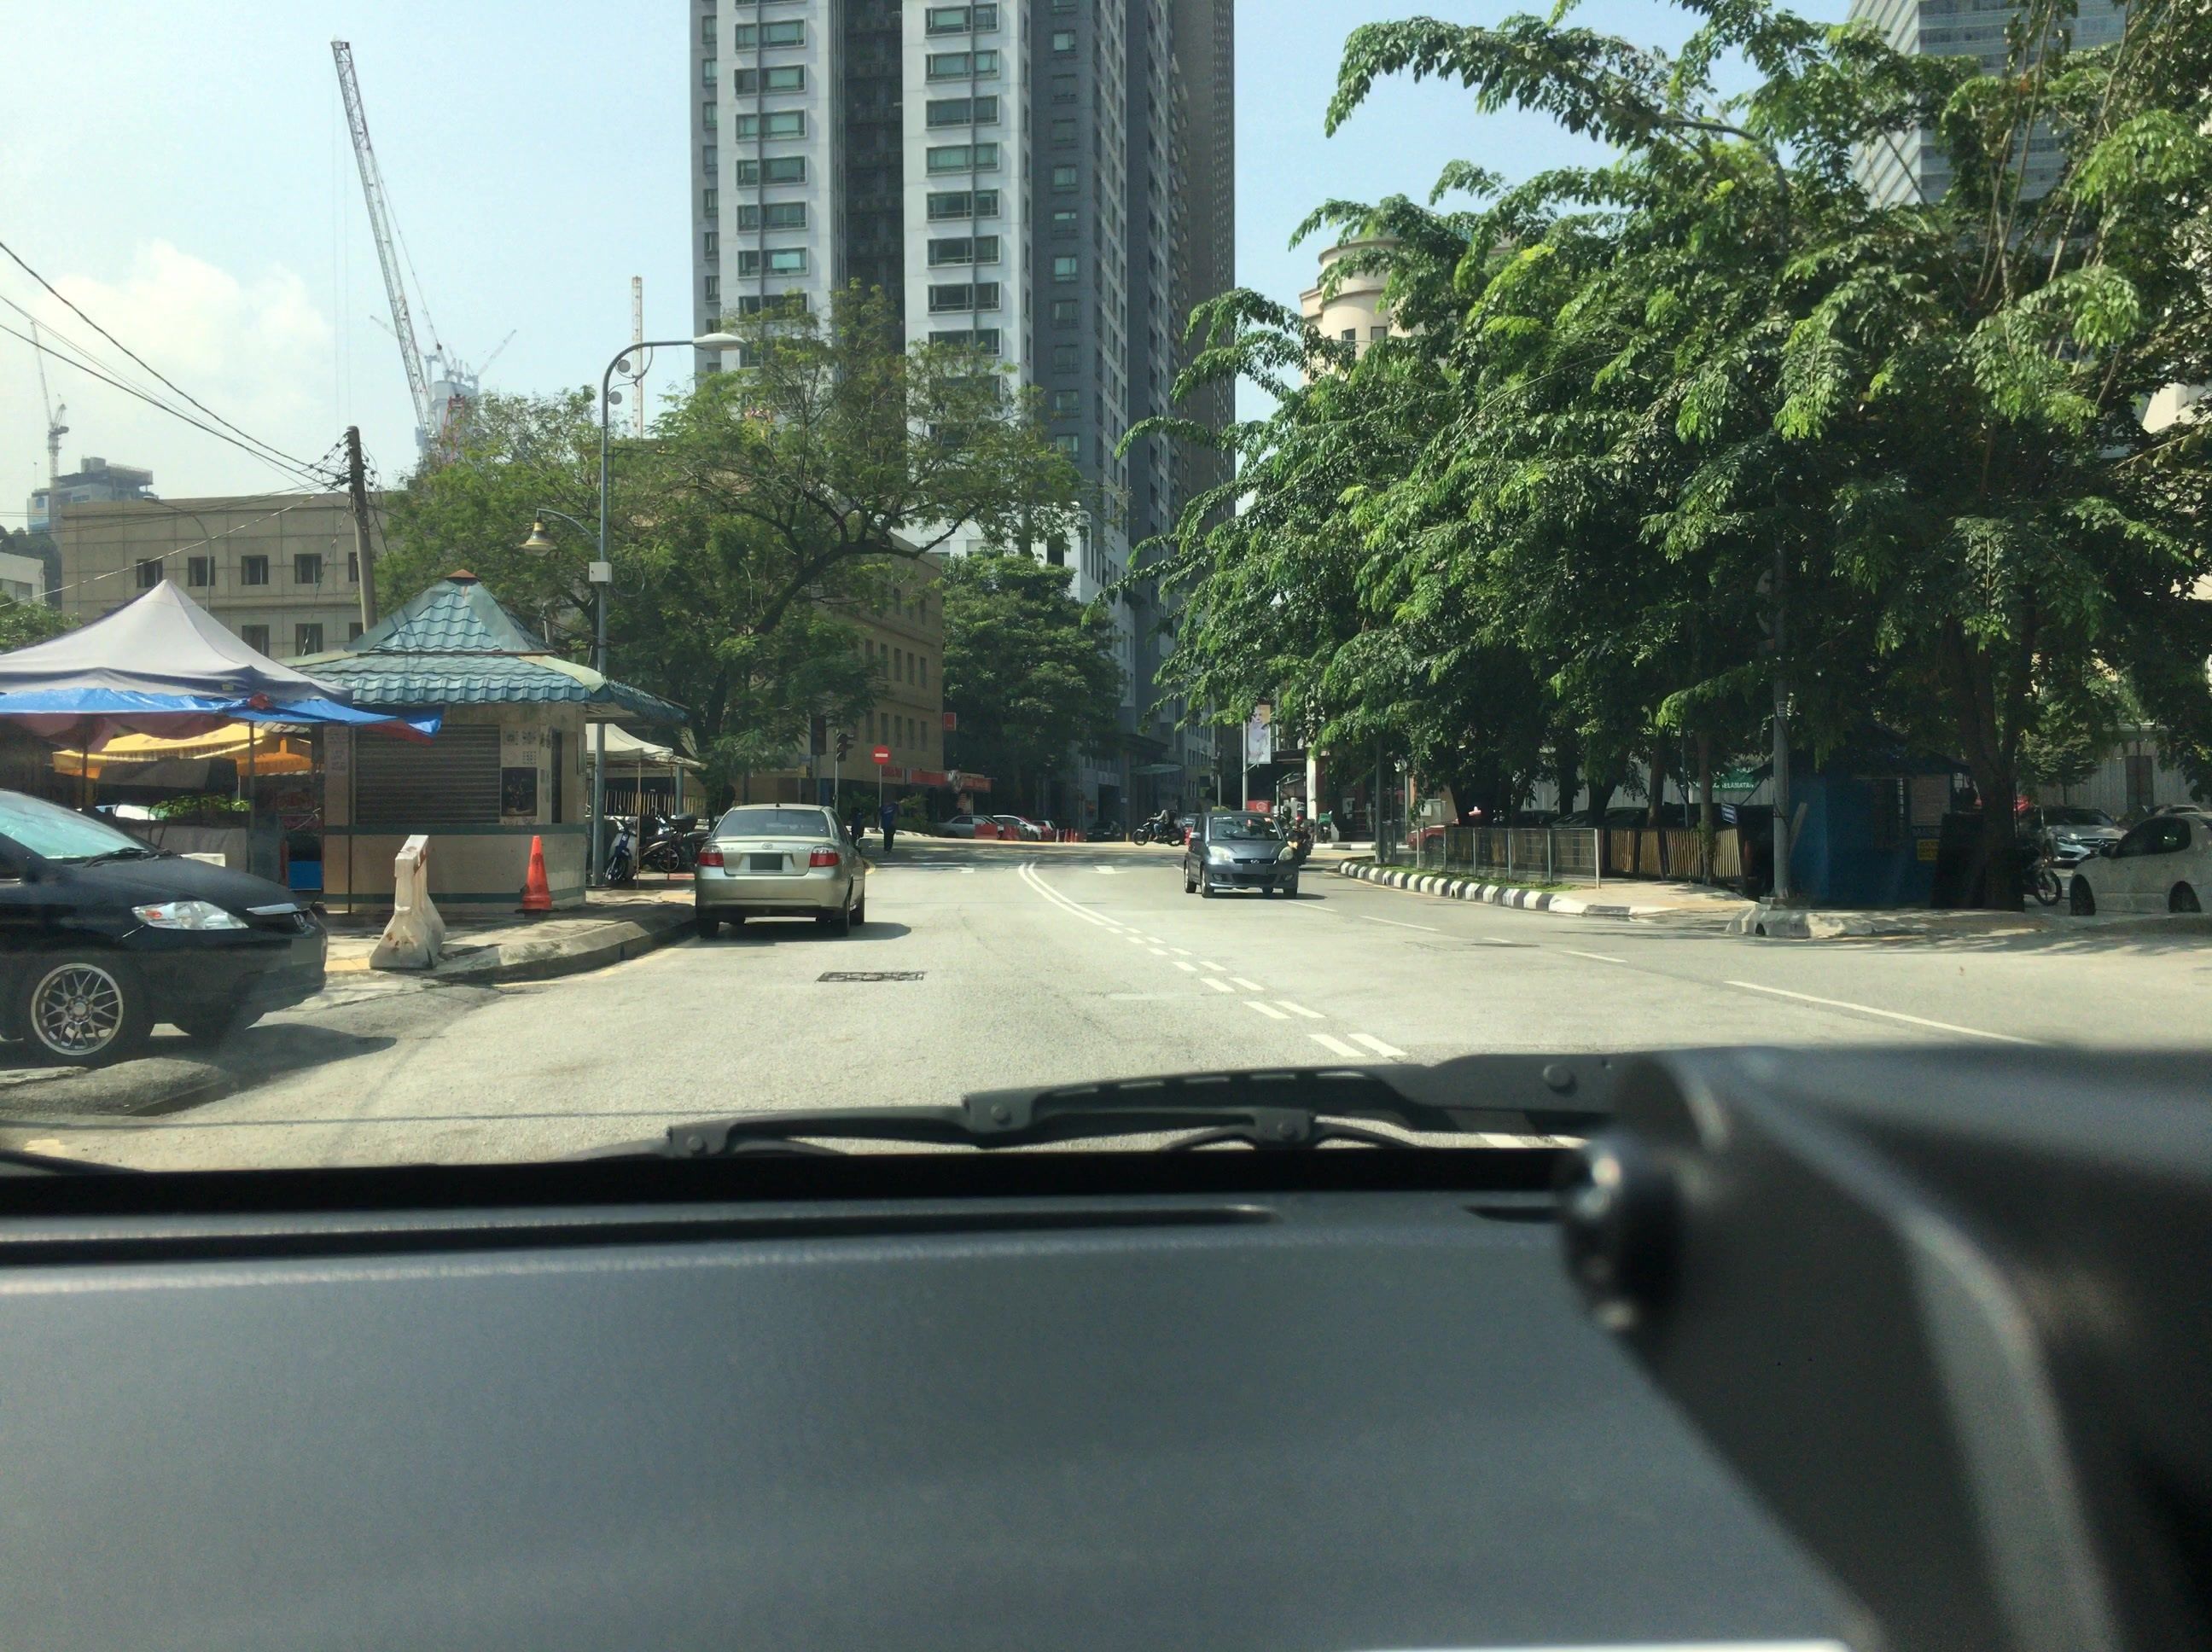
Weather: clear
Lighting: day
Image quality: good
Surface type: driving surface
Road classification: tertiary
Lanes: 3
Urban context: urban centre
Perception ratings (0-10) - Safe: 8.48, Lively: 8.78, Beautiful: 2.72, Boring: 2.98, Depressing: 5.32, Wealthy: 5.14